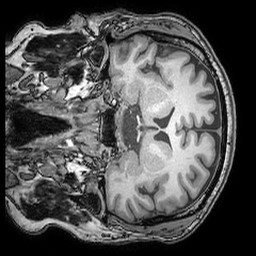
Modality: T1w
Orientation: coronal
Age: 32
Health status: ill
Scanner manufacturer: philips
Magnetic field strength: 3 T
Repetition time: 0.007 s
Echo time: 0.0035 s